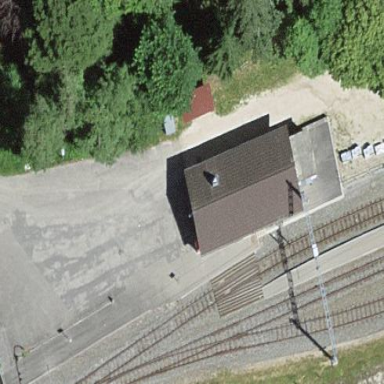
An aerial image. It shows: Train station building with gabled roof.